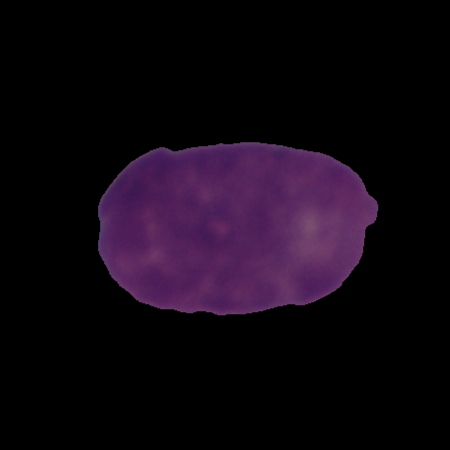
Label: cancer